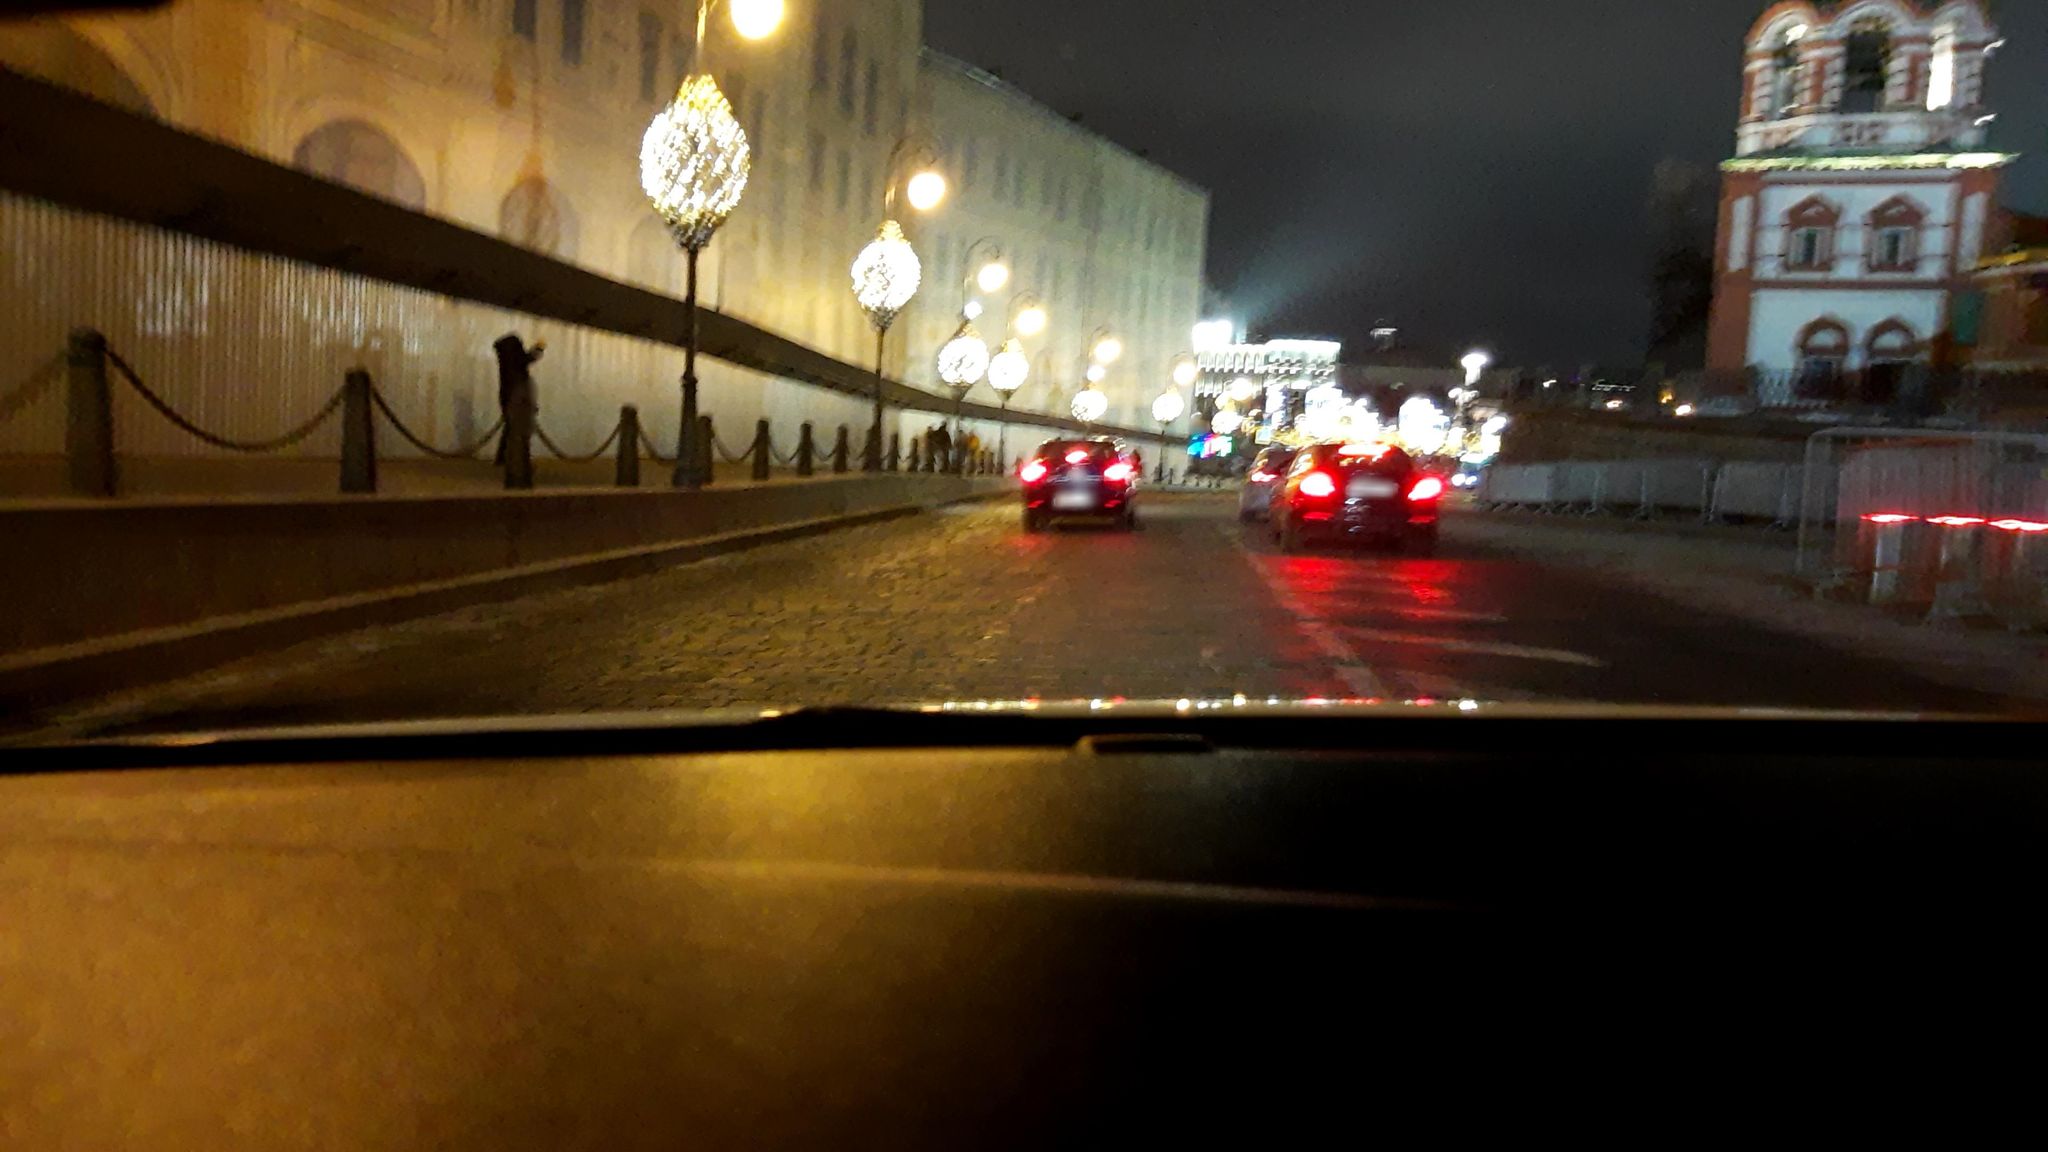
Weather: clear
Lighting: night
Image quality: slightly poor
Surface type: driving surface
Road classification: tertiary
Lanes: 2
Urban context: urban centre
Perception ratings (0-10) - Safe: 3.04, Lively: 9.47, Beautiful: 3.49, Boring: 1.85, Depressing: 5.69, Wealthy: 6.8